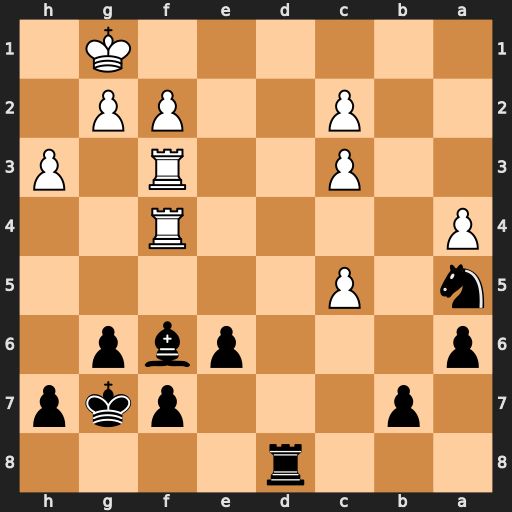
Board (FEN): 3r4/1p3pkp/p3pbp1/n1P5/P4R2/2P2R1P/2P2PP1/6K1
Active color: b
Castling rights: -
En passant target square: -
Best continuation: Rd1+ Kh2 Be5